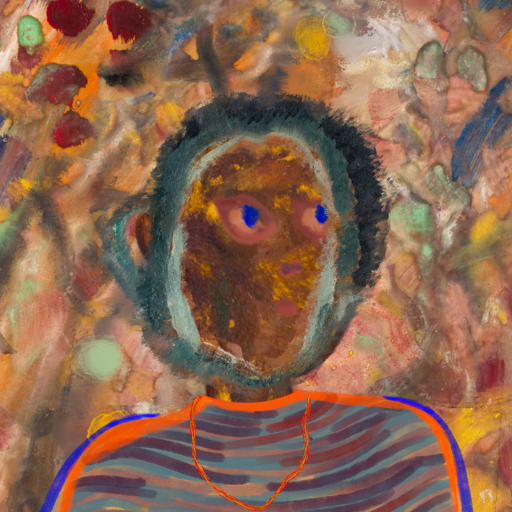
Background: Mother_And_Son_Mother, Head And Neck Side: Comrade, Face Side: Mother_And_Son_Mother, Bust: Experience, Hair Side: Boggyland, Head Accessory: Blank, Second Necklace: Gypsy_Mother_2, Necklace: Blank, Baby: Blank